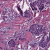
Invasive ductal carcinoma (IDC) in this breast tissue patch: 1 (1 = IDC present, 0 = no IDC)